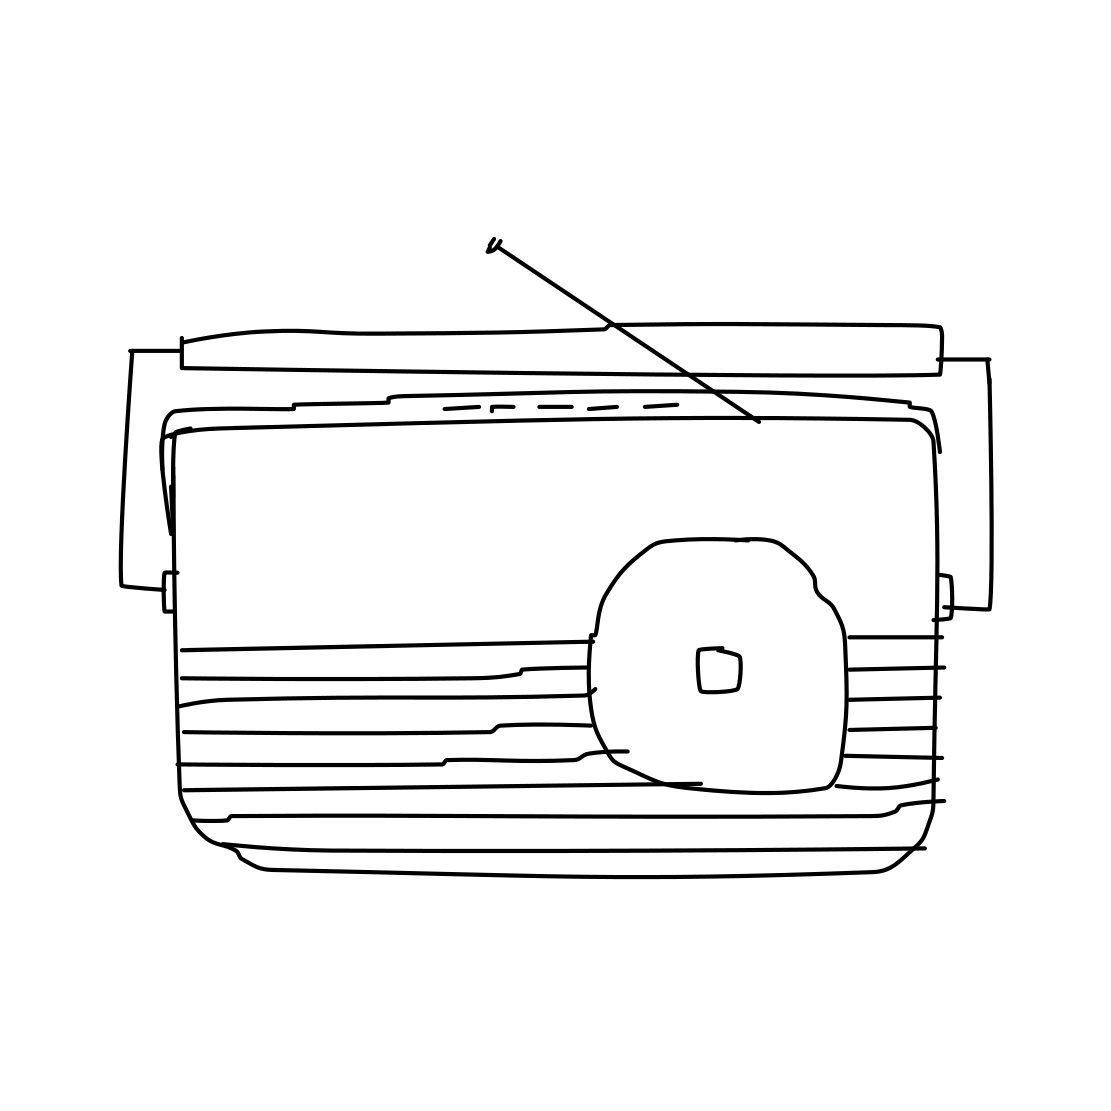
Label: radio